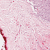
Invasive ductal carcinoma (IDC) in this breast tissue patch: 0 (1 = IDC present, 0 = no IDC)